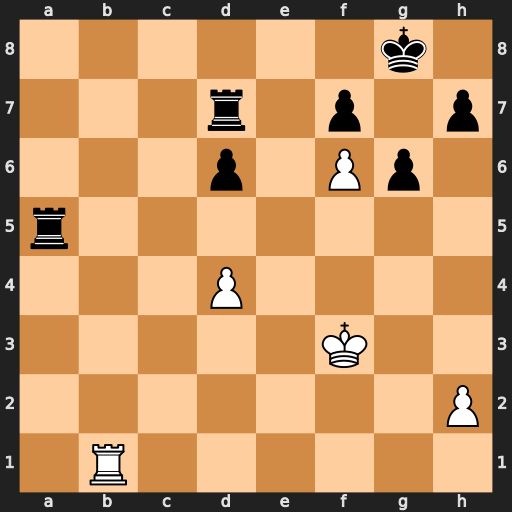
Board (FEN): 6k1/3r1p1p/3p1Pp1/r7/3P4/5K2/7P/1R6
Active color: w
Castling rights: -
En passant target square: -
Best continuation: Rb8+ Rd8 Rxd8#